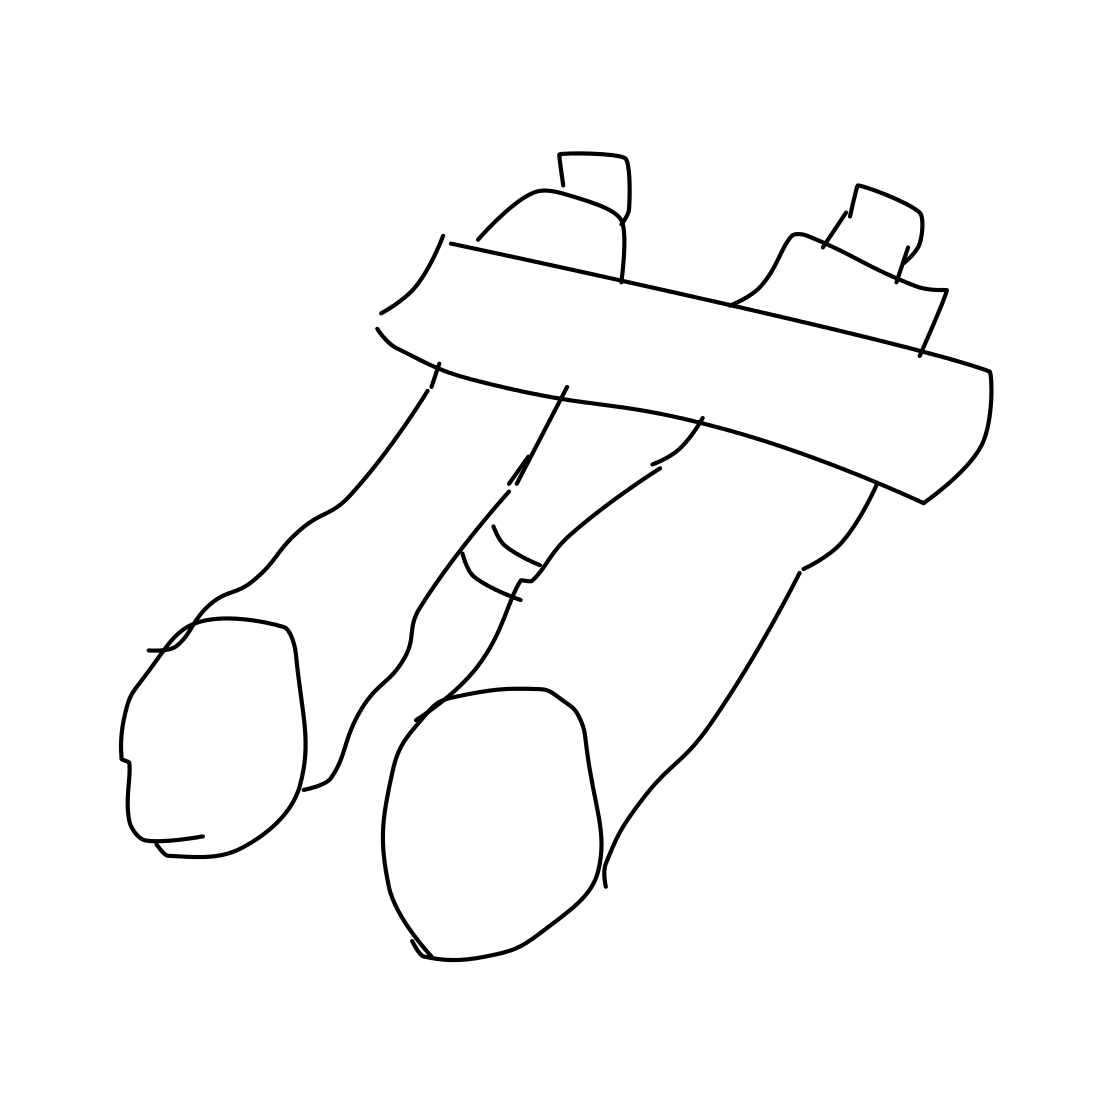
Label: binoculars